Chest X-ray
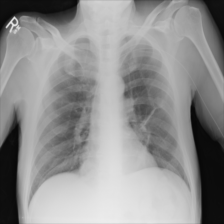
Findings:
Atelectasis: negative
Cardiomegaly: negative
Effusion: negative
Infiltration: negative
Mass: negative
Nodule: negative
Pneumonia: negative
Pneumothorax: negative
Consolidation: negative
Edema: negative
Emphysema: negative
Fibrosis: negative
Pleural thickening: negative
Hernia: negative